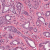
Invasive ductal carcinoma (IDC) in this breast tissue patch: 1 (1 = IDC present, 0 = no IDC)